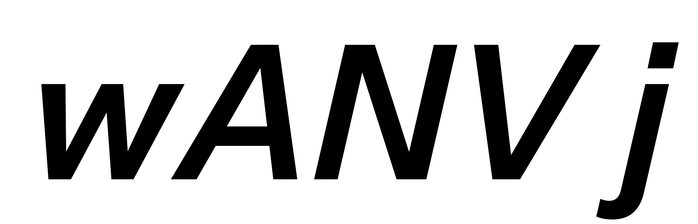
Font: InstrumentSans-Italic_SemiBold_Italic